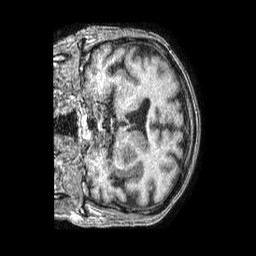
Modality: T1w
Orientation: coronal
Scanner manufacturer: philips
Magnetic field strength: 1.5 T
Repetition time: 0.007646 s
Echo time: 0.003479 s